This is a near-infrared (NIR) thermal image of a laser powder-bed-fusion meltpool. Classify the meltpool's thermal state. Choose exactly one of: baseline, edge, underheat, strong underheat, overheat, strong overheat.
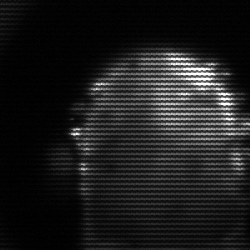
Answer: baseline